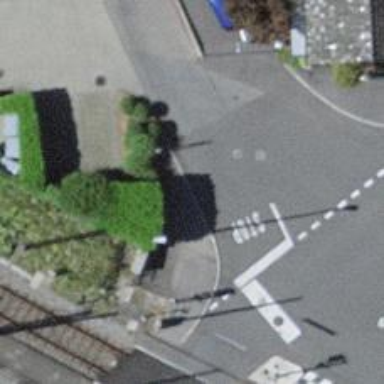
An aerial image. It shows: Kerb serving as barrier.